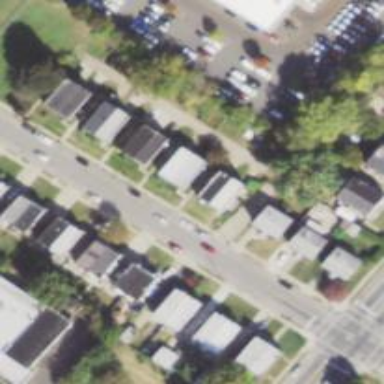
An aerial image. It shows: Alleyway designated as service road.